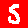
Digit: 5